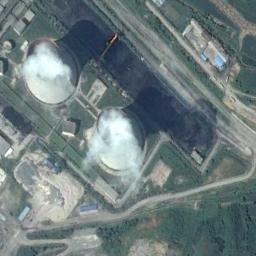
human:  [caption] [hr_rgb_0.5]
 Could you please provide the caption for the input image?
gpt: There are five thermal power stations in this industrial area .

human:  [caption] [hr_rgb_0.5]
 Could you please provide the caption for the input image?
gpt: There are simple buildings in a thermal power station, two cooling towers that are steaming, and a large green area around .

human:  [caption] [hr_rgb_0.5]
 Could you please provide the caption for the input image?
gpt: Many buildings of different shapes are next to the thermal power station .

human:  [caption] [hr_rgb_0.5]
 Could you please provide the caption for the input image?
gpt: The thermal power station is next to some trees with white mist above .

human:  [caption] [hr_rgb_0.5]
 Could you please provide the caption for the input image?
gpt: There are two chimneys smoking on the thermal power station .